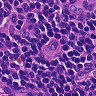
Metastatic tissue present: no